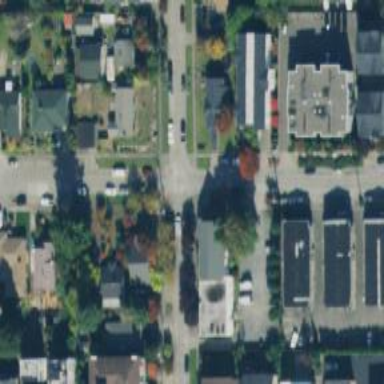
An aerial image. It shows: Residential road with asphalt surface and separate sidewalk.